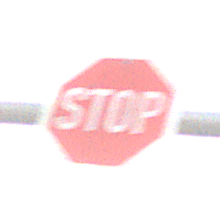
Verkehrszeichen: Stop
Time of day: SunriseSunset
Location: Outdoor (RoadRail)
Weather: PartlyCloudy
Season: NotSpecified
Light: Natural